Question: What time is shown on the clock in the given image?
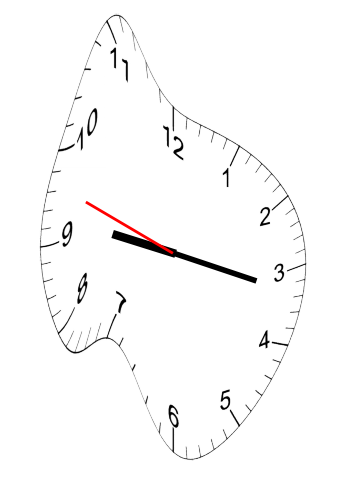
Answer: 09:16:48